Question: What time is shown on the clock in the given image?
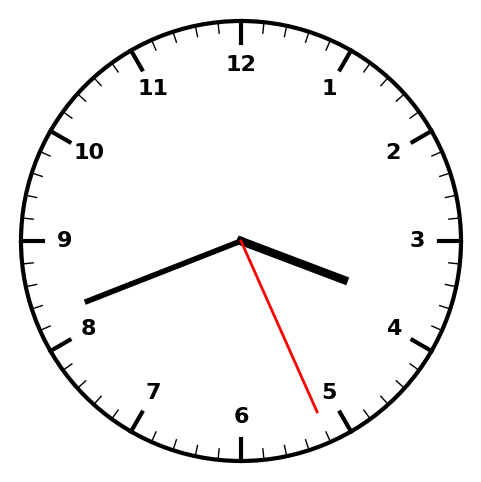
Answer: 03:41:26